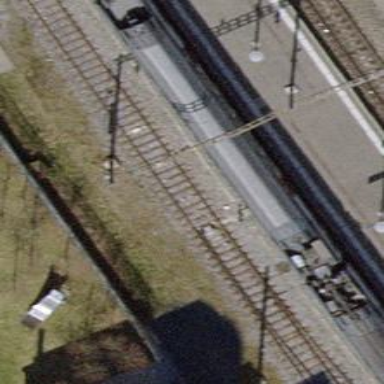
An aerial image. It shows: Railway switch.